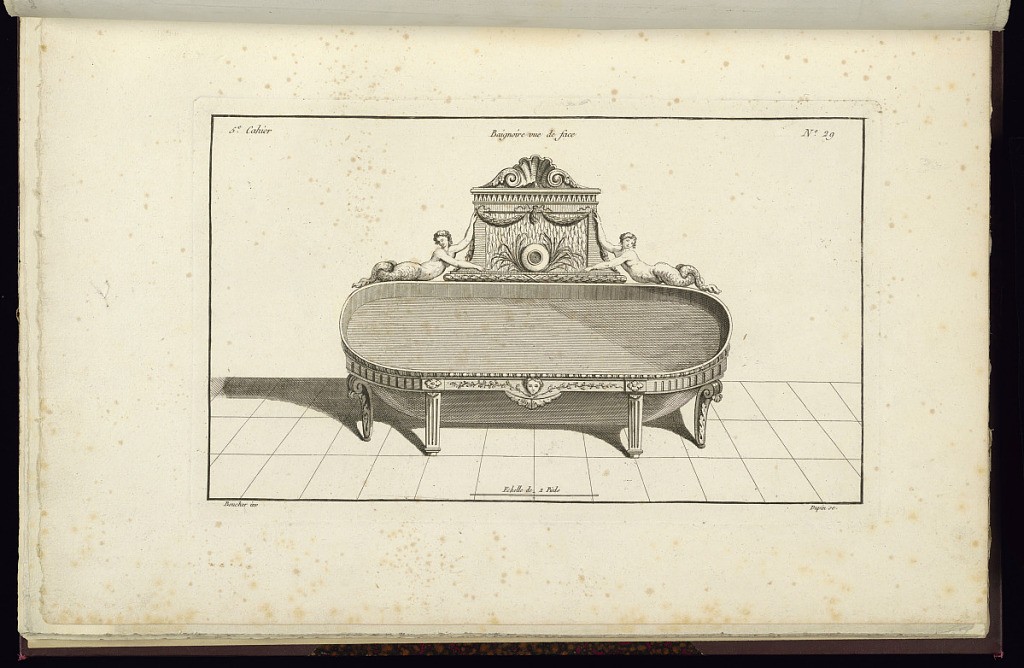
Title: Baignoire vue de face
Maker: Juste-François Boucher, French, 1736 – 1782
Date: ca. 1775
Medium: Engraving on off white laid paper
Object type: Print
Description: Design for a bathtub decorated with anguipeds, garlands, lamb tongue, scrolls, a shell, egg and dart, rosettes, fluting, acanthus leaves, and a mascaron decoration. The plate is signed.